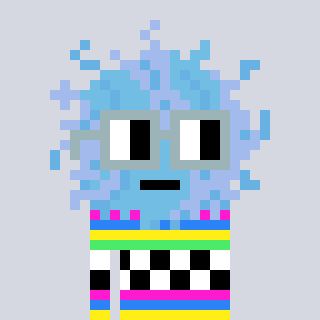
a pixel art character with square dark gray glasses, a lint-shaped head and a redpinkish-colored body on a cool background